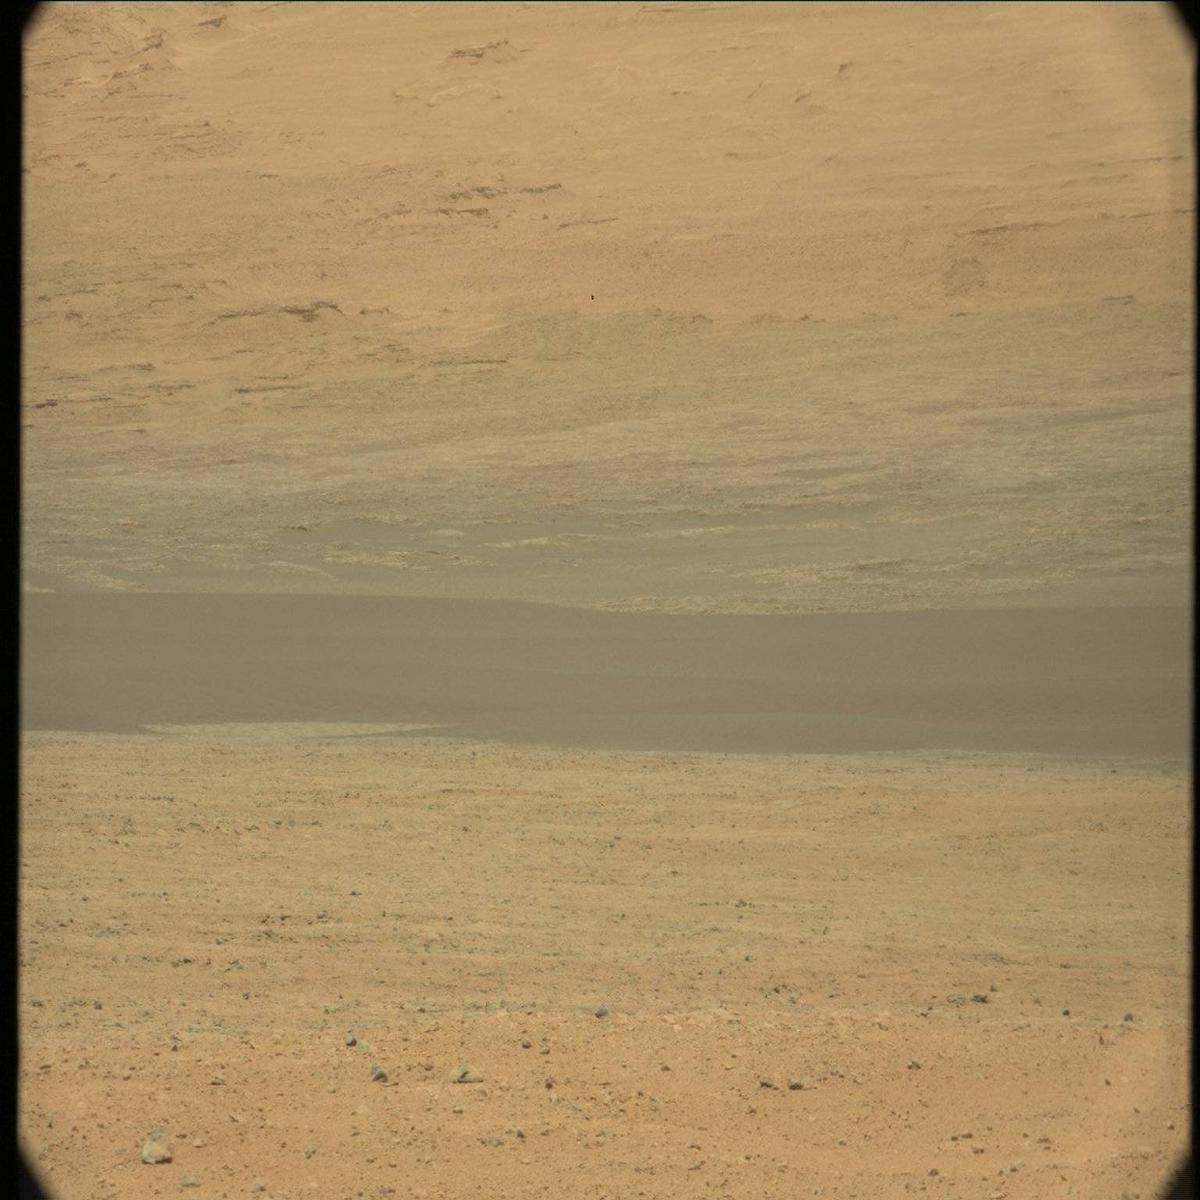
Terrain classes present: Ridge, Rock, Sand / Soil